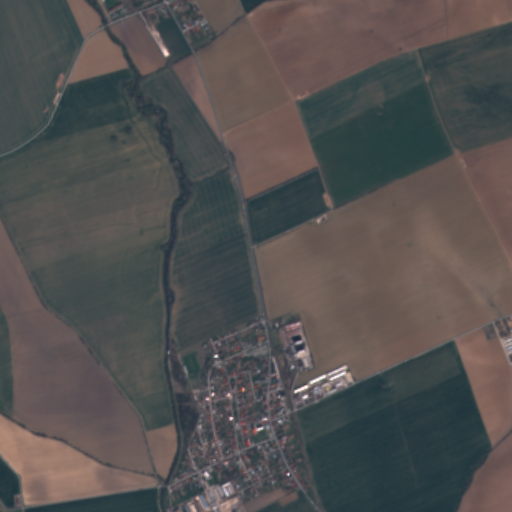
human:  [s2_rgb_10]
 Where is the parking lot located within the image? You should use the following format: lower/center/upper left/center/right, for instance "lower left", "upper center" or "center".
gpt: The parking lot is located in the lower center of the image.
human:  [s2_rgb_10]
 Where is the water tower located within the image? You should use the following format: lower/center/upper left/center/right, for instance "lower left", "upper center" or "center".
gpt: The water tower is located in the center right of the image.
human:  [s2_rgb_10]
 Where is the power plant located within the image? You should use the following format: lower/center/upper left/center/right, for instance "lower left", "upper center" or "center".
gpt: There is no power plant in the image.